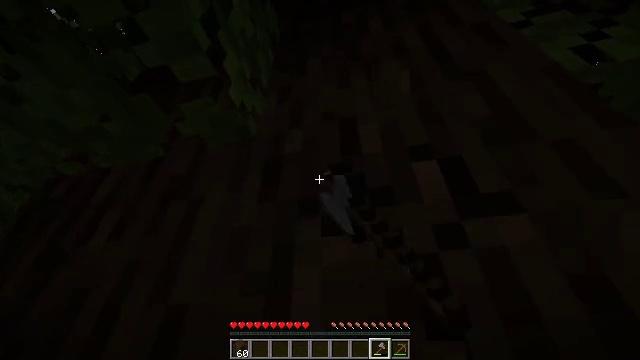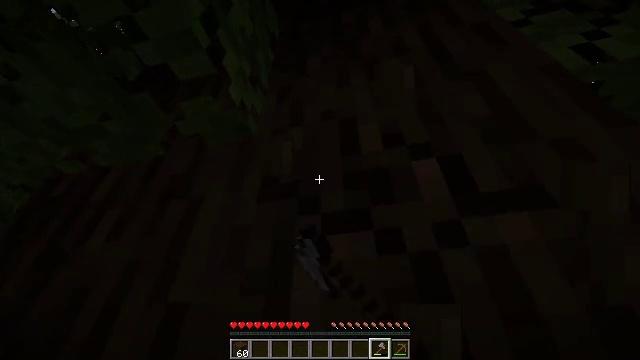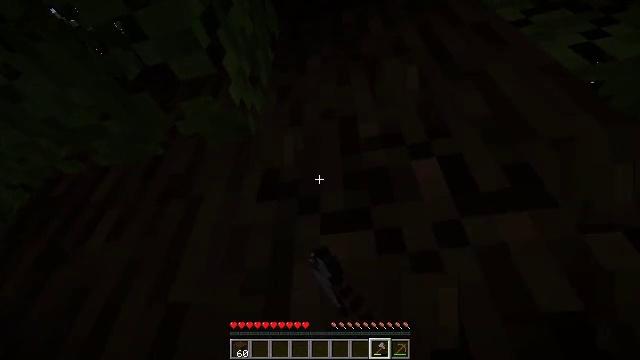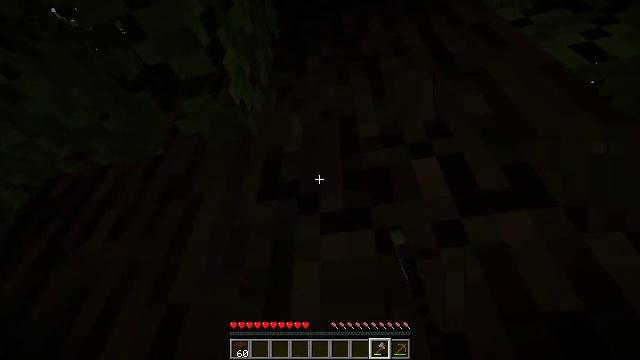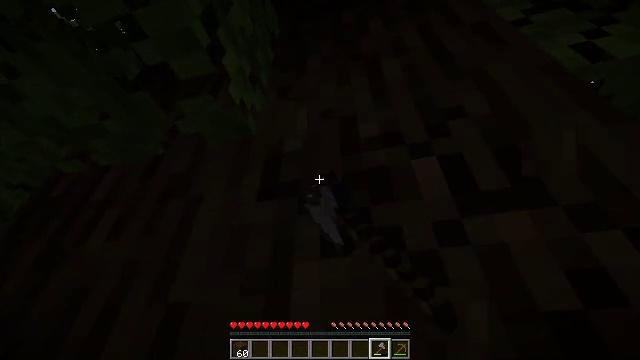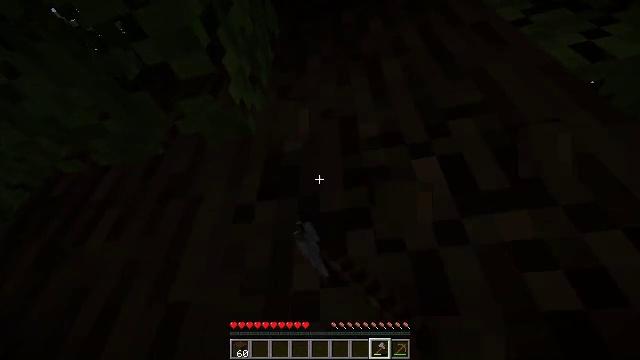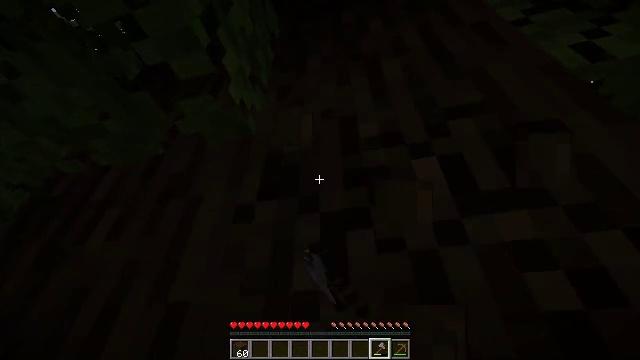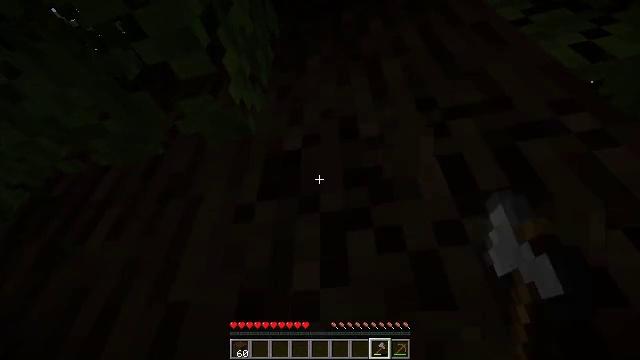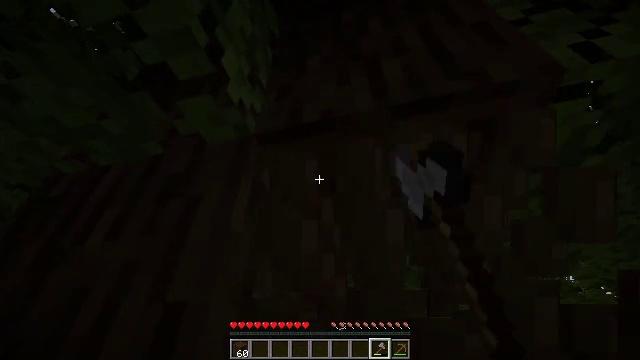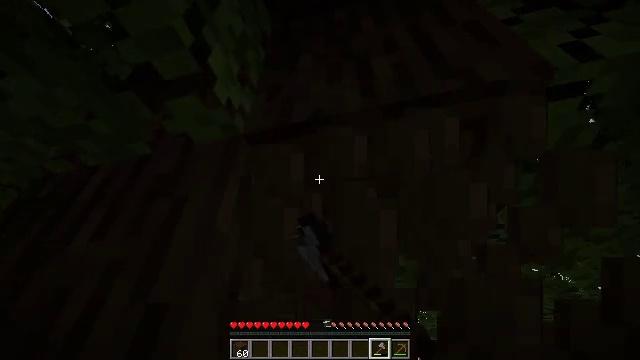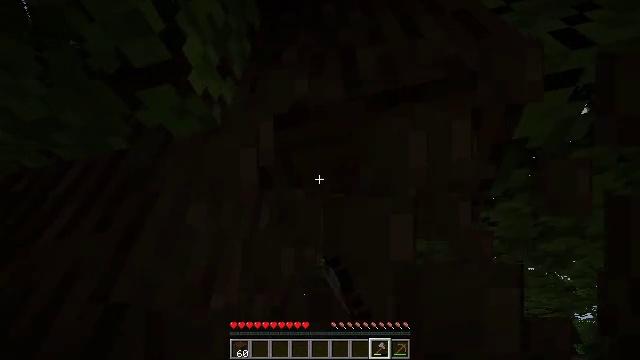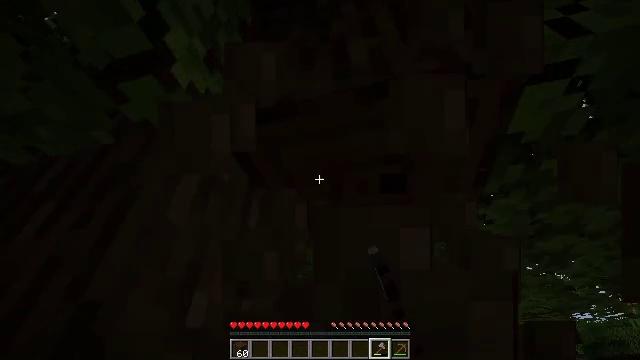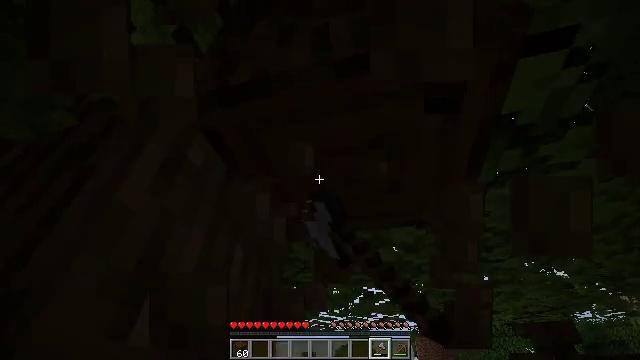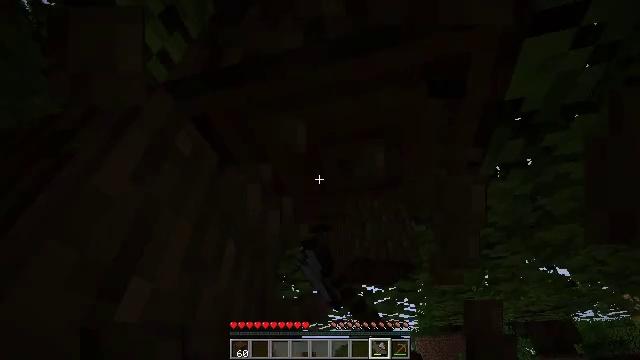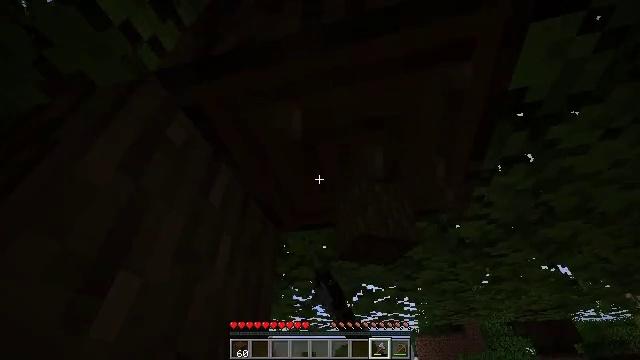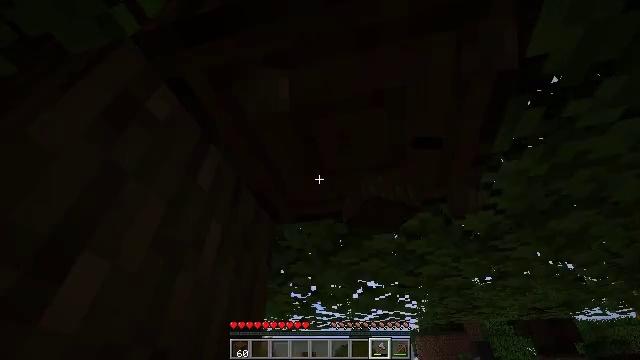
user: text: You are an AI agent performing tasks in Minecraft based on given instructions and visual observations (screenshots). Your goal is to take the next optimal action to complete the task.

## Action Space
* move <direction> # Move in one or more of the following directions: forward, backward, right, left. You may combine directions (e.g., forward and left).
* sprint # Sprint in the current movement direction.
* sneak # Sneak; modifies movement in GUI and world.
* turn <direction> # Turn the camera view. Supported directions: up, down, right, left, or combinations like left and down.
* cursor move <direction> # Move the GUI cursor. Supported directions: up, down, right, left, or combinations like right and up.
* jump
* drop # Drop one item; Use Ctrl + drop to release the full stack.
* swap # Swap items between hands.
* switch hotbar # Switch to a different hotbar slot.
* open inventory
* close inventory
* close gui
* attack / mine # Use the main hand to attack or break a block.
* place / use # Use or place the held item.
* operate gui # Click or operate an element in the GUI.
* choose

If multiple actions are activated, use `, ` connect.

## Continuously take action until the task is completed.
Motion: motion action
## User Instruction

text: Collect dark oak log for building.
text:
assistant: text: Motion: sneak, attack / mine
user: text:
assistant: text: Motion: sneak, attack / mine
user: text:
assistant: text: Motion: sneak, attack / mine
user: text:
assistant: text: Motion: sneak, attack / mine
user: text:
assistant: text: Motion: sneak, attack / mine
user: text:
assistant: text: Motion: sneak, attack / mine
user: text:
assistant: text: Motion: sneak, attack / mine
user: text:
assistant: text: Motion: move right, sneak, attack / mine
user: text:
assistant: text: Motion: move forward and move right, sneak, attack / mine
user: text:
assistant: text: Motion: move forward and move right, sneak, attack / mine
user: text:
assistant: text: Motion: move forward and move right, sneak, attack / mine
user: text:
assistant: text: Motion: move forward, sneak, attack / mine
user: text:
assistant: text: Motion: move forward, sneak, attack / mine
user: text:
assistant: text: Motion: move forward, sneak, attack / mine
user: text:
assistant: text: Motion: move forward, sneak, attack / mine
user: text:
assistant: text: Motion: sneak, turn up, attack / mine
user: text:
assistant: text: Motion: sneak, turn right and up, attack / mine
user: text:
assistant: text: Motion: move forward, sneak, turn up, attack / mine
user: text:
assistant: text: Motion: move forward, sneak, turn up, attack / mine
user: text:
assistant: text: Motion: move forward, sneak, turn up, attack / mine
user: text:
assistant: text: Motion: move forward, sneak, turn up, attack / mine
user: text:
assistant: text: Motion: move forward, sneak, turn up, attack / mine
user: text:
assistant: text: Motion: move forward, sneak, turn up, attack / mine
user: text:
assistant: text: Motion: sneak, attack / mine
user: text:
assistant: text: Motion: sneak, attack / mine
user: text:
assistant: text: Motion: sneak, attack / mine
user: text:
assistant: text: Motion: sneak, attack / mine
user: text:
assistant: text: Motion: sneak, attack / mine
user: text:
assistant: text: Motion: sneak, attack / mine
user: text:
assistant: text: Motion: sneak, turn left and up, attack / mine